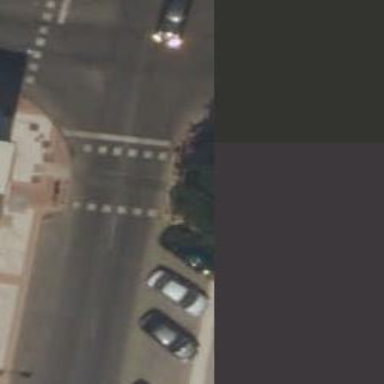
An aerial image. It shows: Asphalt footway with crossing equipped with traffic signals.